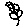
Label: flower